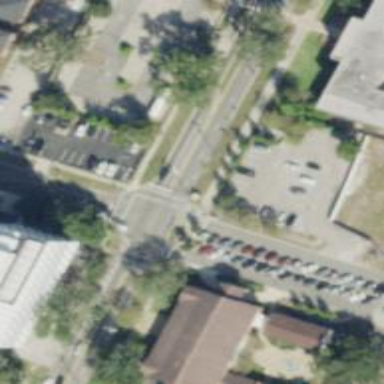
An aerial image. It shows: Paved parking area.